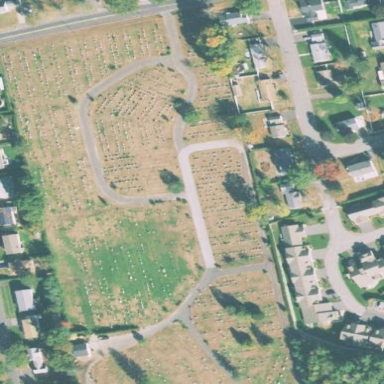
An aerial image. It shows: Cemetery with historical significance.